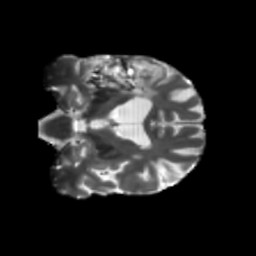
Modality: T2w
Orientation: coronal
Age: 55
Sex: male
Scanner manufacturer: siemens
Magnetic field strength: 3 T
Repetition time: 5.25 s
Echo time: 0.08 s